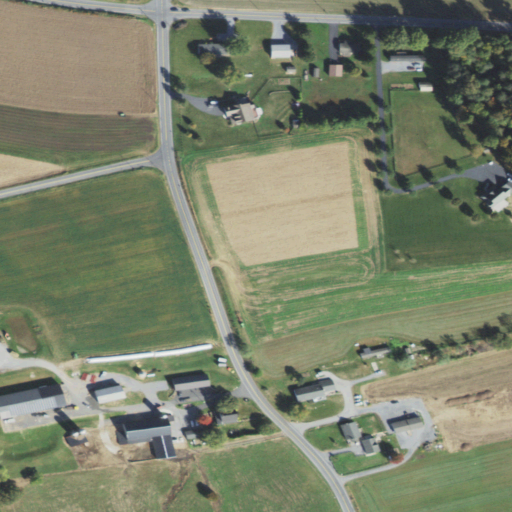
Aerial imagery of mountain in Pennsylvania named Dry Hill containing cultivated crops, pasture, low intensity development, open development, deciduous forest, and medium intensity development